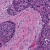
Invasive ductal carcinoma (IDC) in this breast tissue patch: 1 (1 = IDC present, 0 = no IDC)